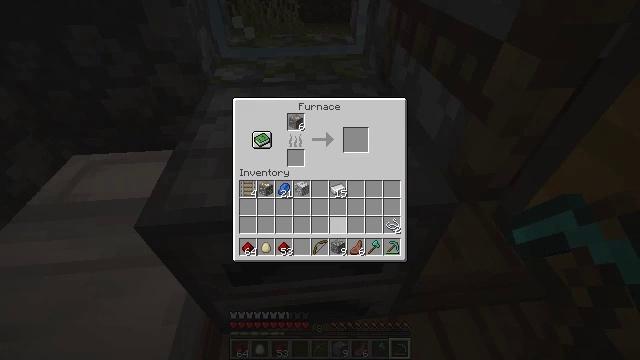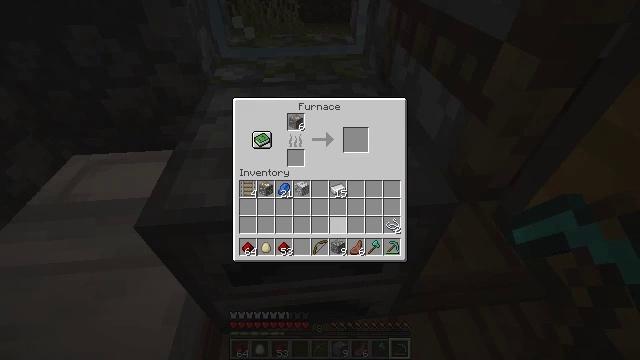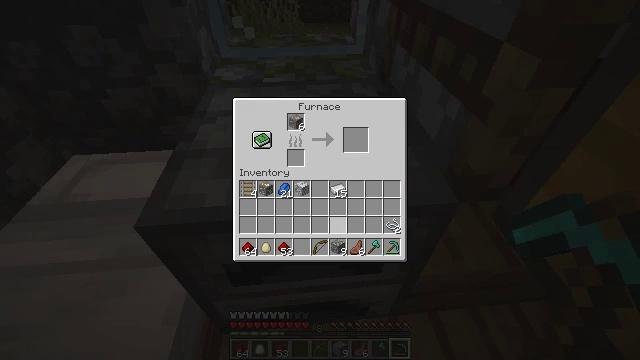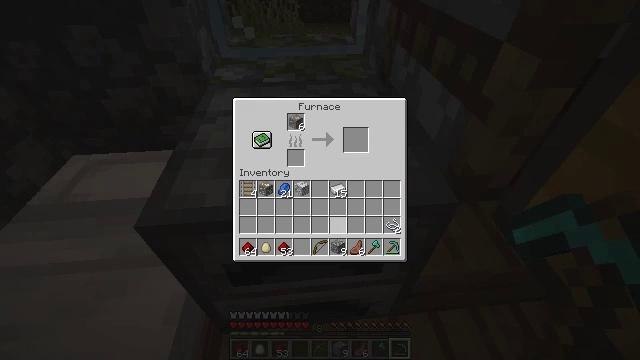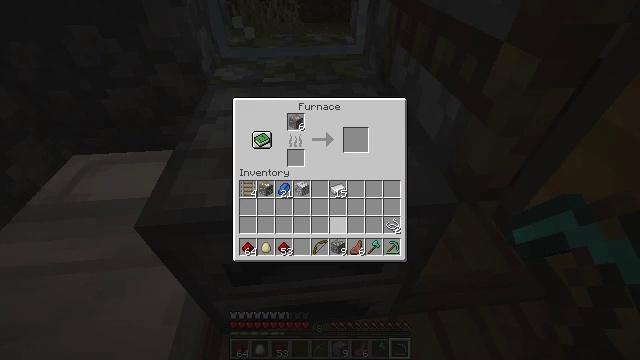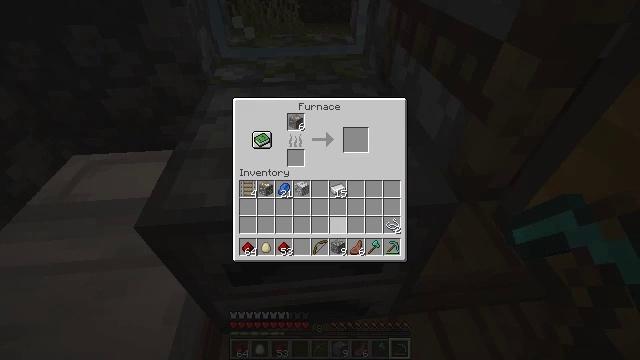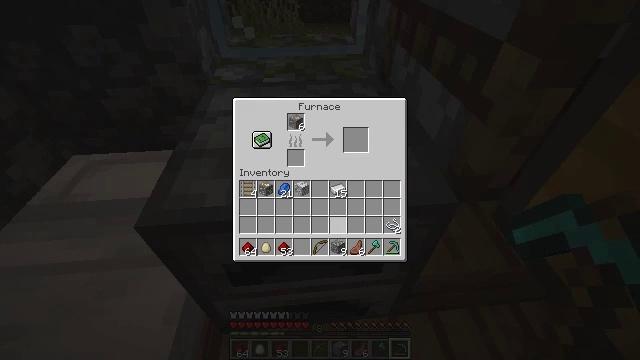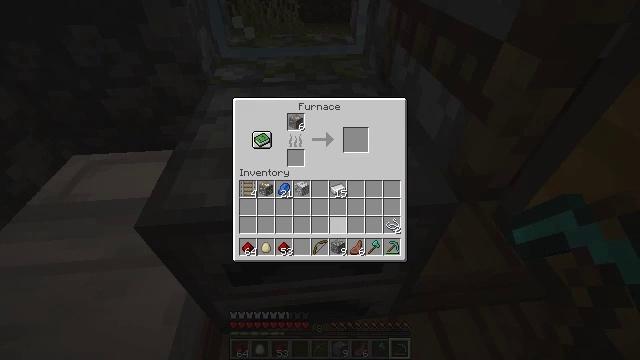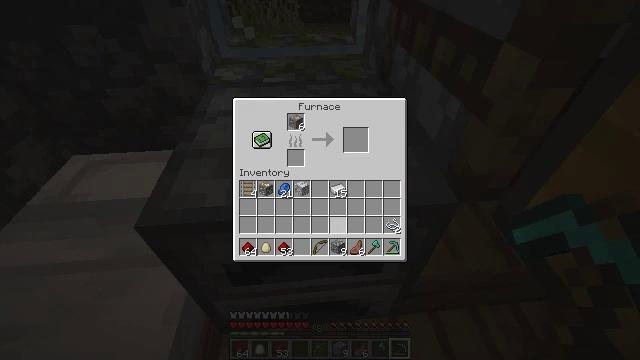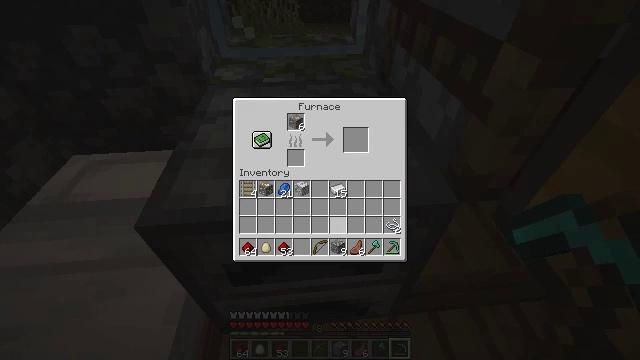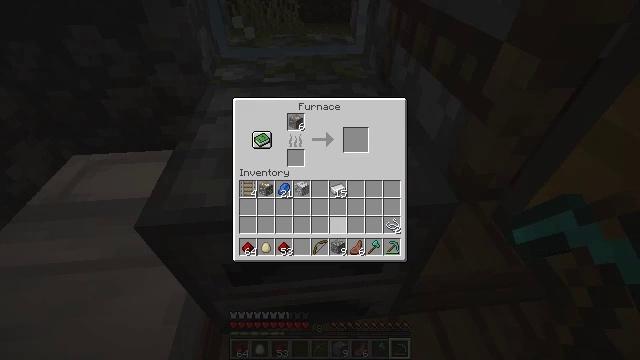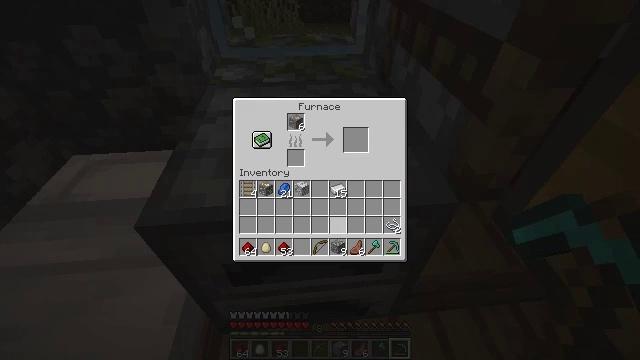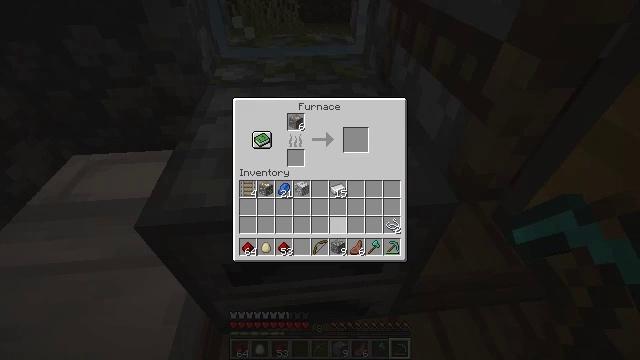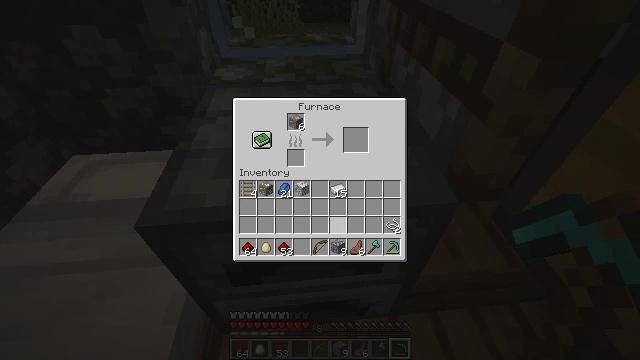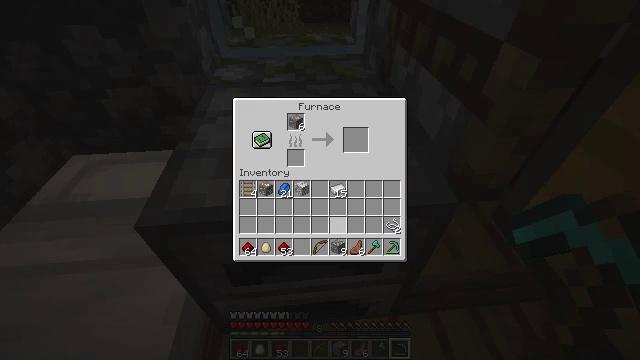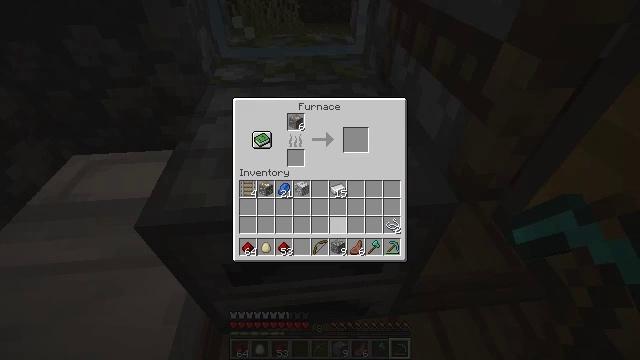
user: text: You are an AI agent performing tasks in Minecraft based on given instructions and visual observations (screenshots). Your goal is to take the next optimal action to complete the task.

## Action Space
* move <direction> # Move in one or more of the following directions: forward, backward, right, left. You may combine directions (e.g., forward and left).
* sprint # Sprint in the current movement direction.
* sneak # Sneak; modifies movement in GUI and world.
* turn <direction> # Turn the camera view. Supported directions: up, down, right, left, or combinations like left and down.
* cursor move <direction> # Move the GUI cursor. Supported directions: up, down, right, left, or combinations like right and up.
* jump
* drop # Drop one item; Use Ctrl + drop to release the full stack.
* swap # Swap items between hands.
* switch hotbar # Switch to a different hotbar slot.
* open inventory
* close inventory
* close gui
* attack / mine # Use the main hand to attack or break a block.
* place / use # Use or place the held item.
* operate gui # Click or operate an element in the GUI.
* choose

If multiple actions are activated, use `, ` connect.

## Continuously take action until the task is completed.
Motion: motion action
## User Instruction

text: Assemble a dispenser at the crafting table.
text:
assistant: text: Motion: sneak
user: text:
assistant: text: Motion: sneak
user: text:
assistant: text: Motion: sneak
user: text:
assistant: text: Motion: sneak
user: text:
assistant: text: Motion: sneak
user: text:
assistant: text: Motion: sneak
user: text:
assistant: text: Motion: sneak
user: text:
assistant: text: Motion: sneak
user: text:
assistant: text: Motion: no_op
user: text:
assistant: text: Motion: no_op
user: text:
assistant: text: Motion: no_op
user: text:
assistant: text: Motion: no_op
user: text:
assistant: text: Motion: no_op
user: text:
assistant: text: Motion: no_op
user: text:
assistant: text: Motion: no_op
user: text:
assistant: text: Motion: no_op
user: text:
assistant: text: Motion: no_op
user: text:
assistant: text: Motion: no_op
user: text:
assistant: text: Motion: no_op
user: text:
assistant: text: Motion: close gui
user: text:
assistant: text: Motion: no_op
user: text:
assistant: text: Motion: turn right and down
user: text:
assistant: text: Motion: turn right
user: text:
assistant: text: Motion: turn right
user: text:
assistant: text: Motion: turn right
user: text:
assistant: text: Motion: turn right and up
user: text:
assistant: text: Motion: turn right and up
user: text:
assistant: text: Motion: no_op
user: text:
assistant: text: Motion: no_op
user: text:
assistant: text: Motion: turn right and down